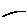
Label: line